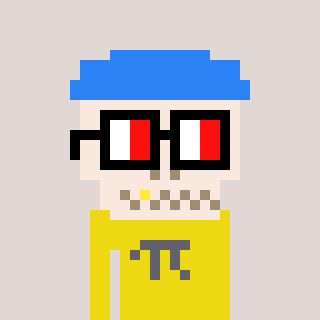
a pixel art character with square glasses with black frames and red eyes, a skeleton-hat-shaped head and a yellow-colored body on a warm background